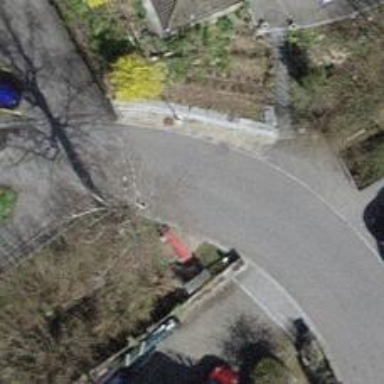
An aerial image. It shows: Residential road.